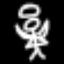
Label: angel